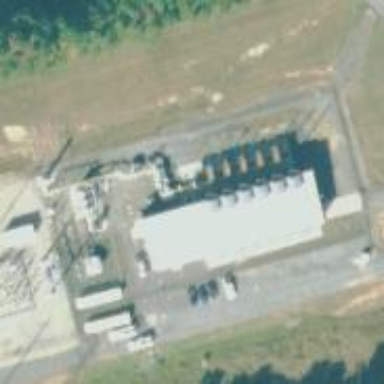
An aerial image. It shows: Generator is pictured.